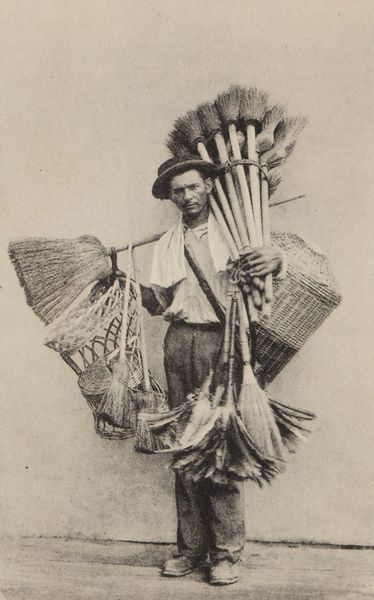
Titel: Bürstenmacher in Rio
Künstler: Marc Ferrez
Standort: Rio de Janeiro
Institution: Sammlung Gilberto Ferrez
Schlagwörter: dunkel, fuß, hand, kopf, körper, mann, schatten, weiß, braun, finger, frisur, grau, haar, hell, hintergrund, holz, hut, licht, mund, nase, ohr, schwarz, stirn, strasse, stroh, blick, gürtel, schal, tuch, zylinder, alt, hemd, hose, kappe, mütze, wand, arm, arme, augen, federn, gesicht, halten, hosenbund, mensch, stehen, tragen, bildnis, blicken, hals, hände, portrait, porträt, schauen, boden, auge, haare, stoff, person, kinn, lippen, schulter, schultern, handel, stock, beine, kopfbedeckung, bein, füße, schuhe, stab, hosen, bündel, kiepe, kraxe, körbe, last, reisig, russland, markt, sepia, arbeiter, handarbeit, riemen, atelier, korb, wedel, besen, besenstiel, edel, hutkrempe, foto, fotografie, photographie, stiel, stiele, beruf, verkauf, verkäufer, zigeuner, hauswand, schwarzweiss, portait, stöcke, schornsteinfeger, schuh, photo, handwerk, handwerker, stäbe, leder, gurt, manufaktur, hosenträger, gebinde, armut, träger, feger, staubwedel, tragekorb, heimarbeit, korbsessel, putzen, korbflechter, stiehle, reisigbesen, ethnologie, kehren, strohbesen, korbmacher, sepi, besenbinder, besenmacher aus rio, besenverkäufer, flechter, kehrer, korbbinder, korbwaren, putzer, schrubber, strassenhändler, strassenverkäufer, volkskude